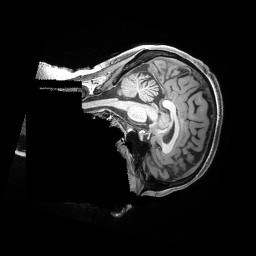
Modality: T1w
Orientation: sagittal
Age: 41
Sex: female
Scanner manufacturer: siemens
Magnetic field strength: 3 T
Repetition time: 2.4 s
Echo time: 0.00228 s